Question: I found out how to draw a cricle around map annotation.
I do it like this:
'''
MKCircle *circle = [MKCircle circleWithCenterCoordinate:theCoordinate radius:15000];
[myMap addOverlay:circle];
-(MKOverlayView *)mapView:(MKMapView *)mapView viewForOverlay:(id)overlay
{
MKCircleView *circleView = [[MKCircleView alloc] initWithOverlay:overlay];
circleView.fillColor =[UIColor redColor];
return circleView;
}
'''
It works ok but i would like to draw a circle whose fill color is not solid like this:

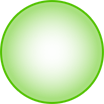
Answer: To draw a circle with a gradient, you have to provide an own annotation view class, as none of the existing ones support that. What you can do is you can override the method '- (void)fillPath:(CGPathRef)path inContext:(CGContextRef)context' in a subclass of 'MKCircleView'. Here is some code (non-optimized, with hardcoded fill parameters) to get you started:
'''
@interface TWOGradientCircleView : MKCircleView
@end
@implementation TWOGradientCircleView
- (void)fillPath:(CGPathRef)path inContext:(CGContextRef)context
{
CGRect rect = CGPathGetBoundingBox(path);
CGContextAddPath(context, path);
CGContextClip(context);
CGFloat gradientLocations[2] = {0.6f, 1.0f};
// Start color white with 0.25 alpha,
// End color green with 0.25 alpha
CGFloat gradientColors[8] = {1.0f, 1.0f, 1.0f, 0.25f, 0.0f, 1.0f, 0.0f, 0.25f};
CGColorSpaceRef colorSpace = CGColorSpaceCreateDeviceRGB();
CGGradientRef gradient = CGGradientCreateWithColorComponents(colorSpace, gradientColors, gradientLocations, 2);
CGColorSpaceRelease(colorSpace);
CGPoint gradientCenter = CGPointMake(CGRectGetMidX(rect), CGRectGetMidY(rect));
CGFloat gradientRadius = MIN(rect.size.width, rect.size.height) / 2;
CGContextDrawRadialGradient(context, gradient, gradientCenter, 0, gradientCenter, gradientRadius, kCGGradientDrawsAfterEndLocation);
CGGradientRelease(gradient);
}
'''
To use it, just replace 'MKCircleView' with 'TWOGradientCircleView':
'''
- (MKOverlayView *)mapView:(MKMapView *)mapView viewForOverlay:(id)overlay
{
MKCircleView *circleView = [[TWOGradientCircleView alloc] initWithOverlay:overlay];
return circleView;
}
'''
If you would like to use an image instead of drawing the gradient, you can replace the gradient drawing above with image drawing. As zooming in would then blur the image, you should either disable zoom, or tile the image as Apple demonstrated in a session at WWDC10 (see <URL>.